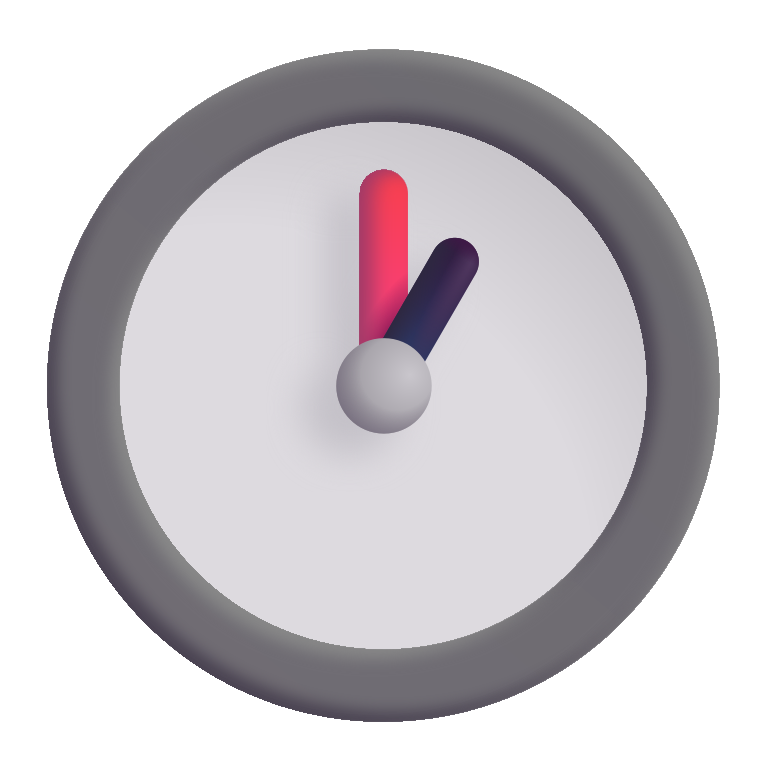
one oclock color